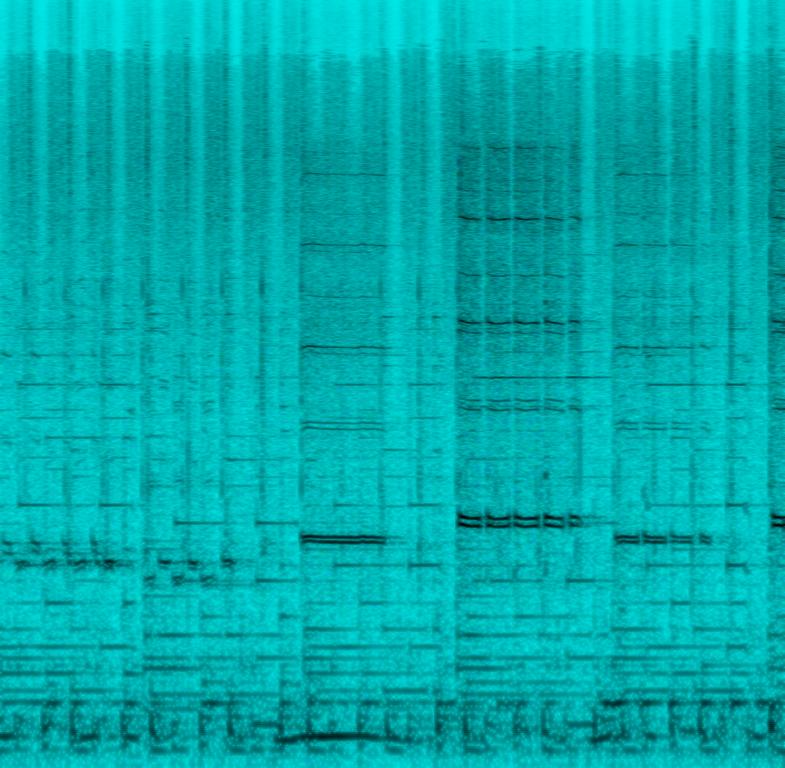
This song contains someone playing a melody with a flute in a higher register. The flute sounds offkey. An e-guitar is fingerpicking two chords. In the background you can hear percussive instruments and an e-bass. A male voice is talking/shouting sounding as if he wants to motivate the listener. This song may be playing live in a big bar or during an event in a latin.american country.